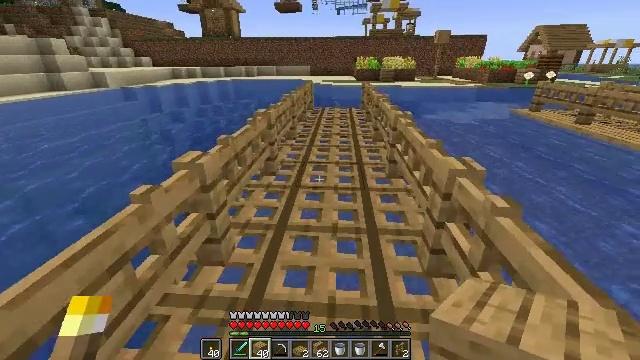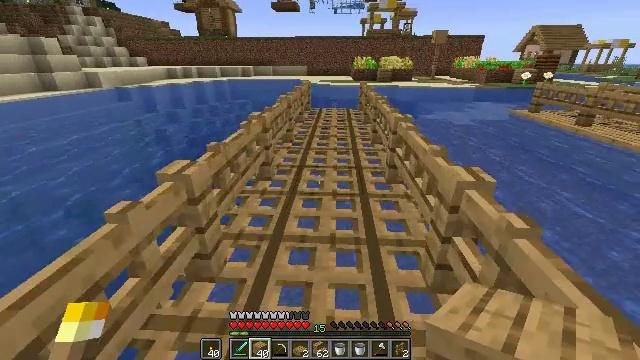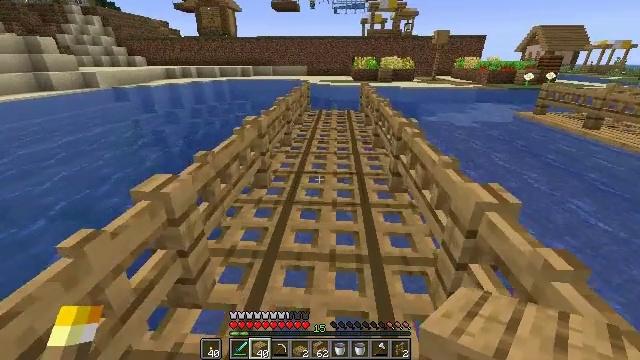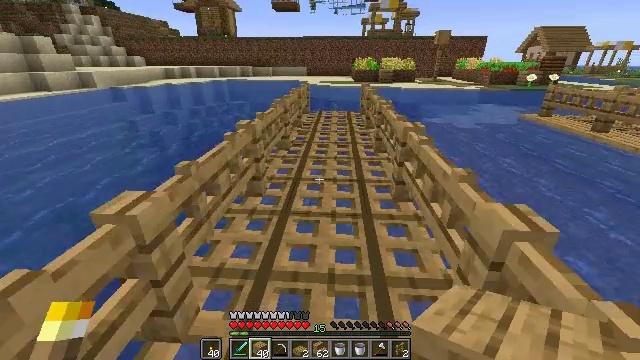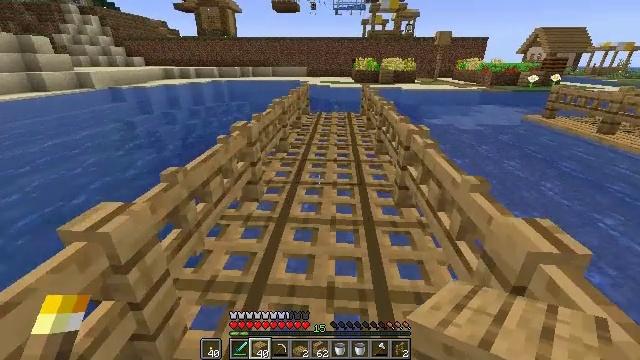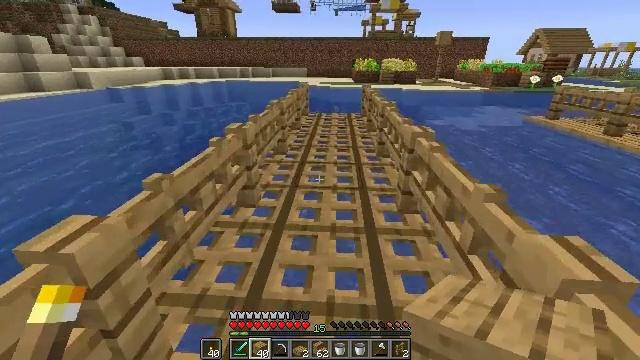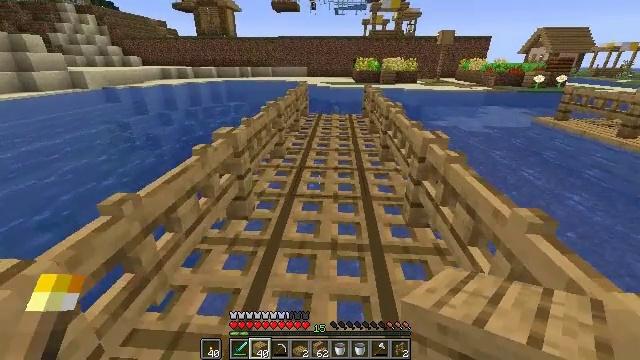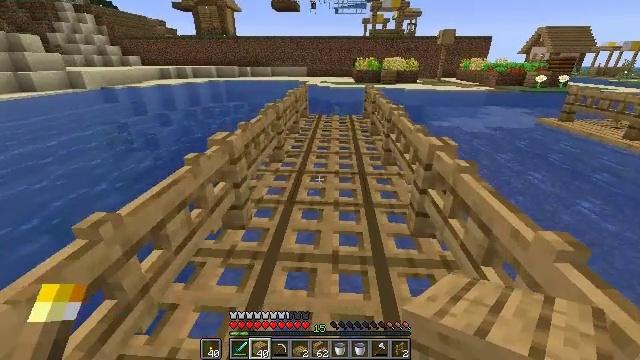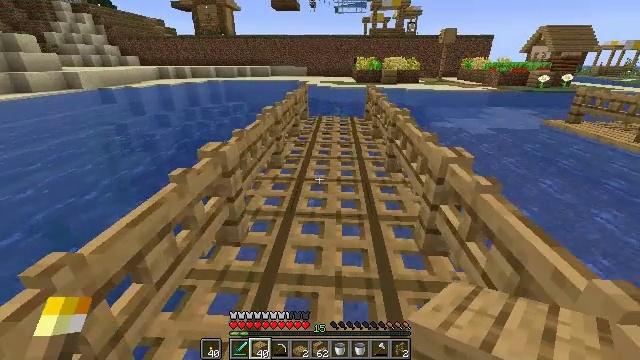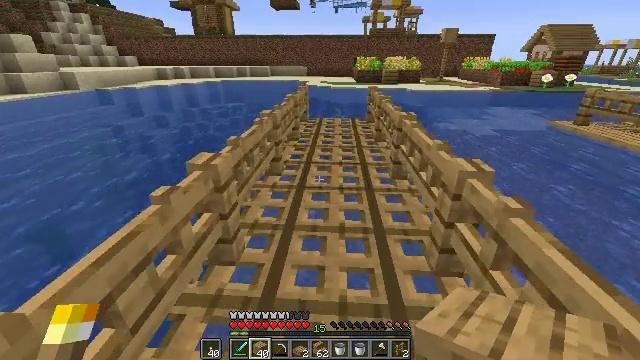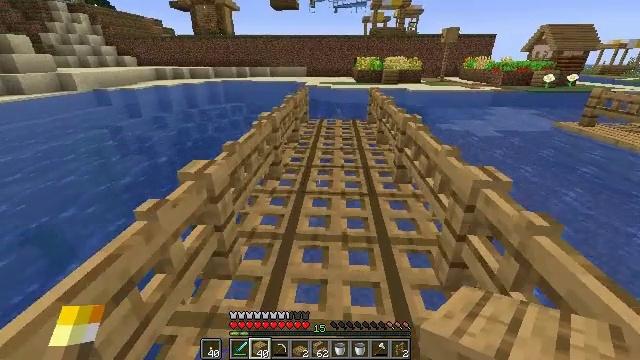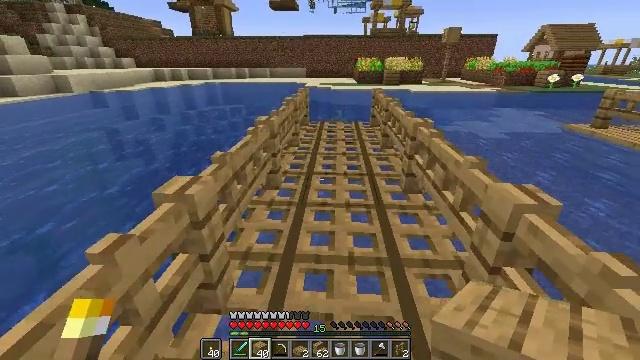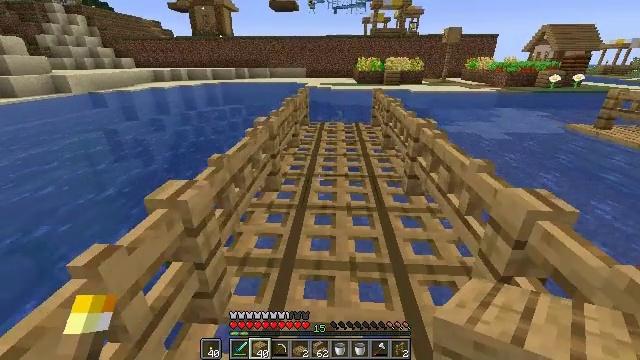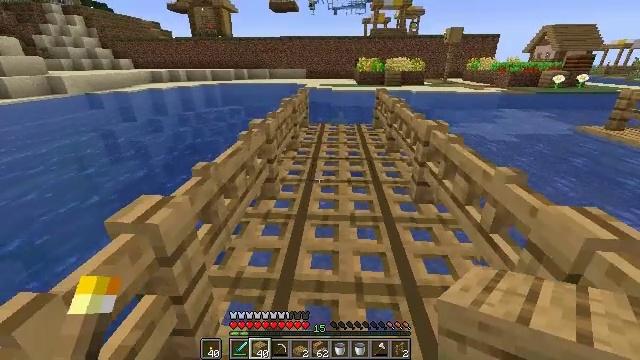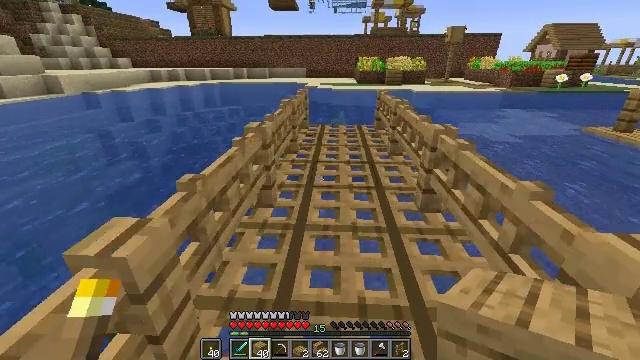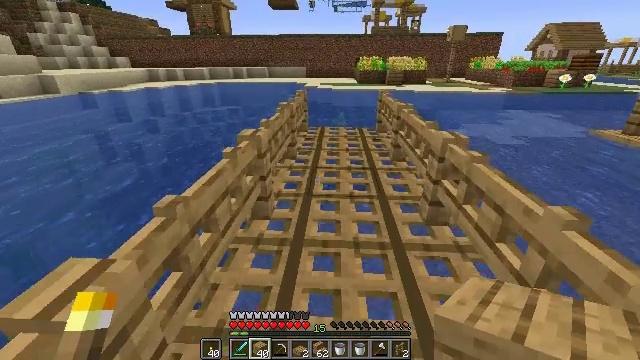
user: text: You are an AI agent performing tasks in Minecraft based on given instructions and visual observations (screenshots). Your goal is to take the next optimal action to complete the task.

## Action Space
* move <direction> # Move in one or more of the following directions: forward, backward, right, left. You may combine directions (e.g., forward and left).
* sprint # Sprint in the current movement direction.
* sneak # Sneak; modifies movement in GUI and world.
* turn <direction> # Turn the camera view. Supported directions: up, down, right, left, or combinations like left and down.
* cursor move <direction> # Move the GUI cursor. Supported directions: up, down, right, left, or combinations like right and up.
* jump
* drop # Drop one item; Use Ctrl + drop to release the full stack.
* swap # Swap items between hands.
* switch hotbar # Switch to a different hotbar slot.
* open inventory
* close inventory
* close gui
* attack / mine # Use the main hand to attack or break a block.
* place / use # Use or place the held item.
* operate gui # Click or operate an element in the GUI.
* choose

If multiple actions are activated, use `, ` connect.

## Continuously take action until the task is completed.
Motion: motion action
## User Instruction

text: Break the oak trapdoor to collect it.
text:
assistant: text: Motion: move forward, sprint
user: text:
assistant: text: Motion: move forward, sprint
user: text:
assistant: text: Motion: move forward, sprint
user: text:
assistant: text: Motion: move forward, sprint
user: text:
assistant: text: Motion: move forward
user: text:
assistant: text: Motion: move forward, sprint
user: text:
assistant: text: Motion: move forward, sprint
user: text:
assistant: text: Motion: move forward, sprint
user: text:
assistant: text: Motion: move forward, sprint
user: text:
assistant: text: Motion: move forward
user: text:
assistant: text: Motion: move forward
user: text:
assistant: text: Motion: move forward, sprint
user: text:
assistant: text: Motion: move forward, sprint
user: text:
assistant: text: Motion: move forward, sprint
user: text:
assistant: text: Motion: move forward, sprint
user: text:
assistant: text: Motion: move forward
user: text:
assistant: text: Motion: move forward
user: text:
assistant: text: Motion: move forward, sprint
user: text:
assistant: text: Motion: move forward, sprint
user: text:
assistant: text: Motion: move forward, sprint, turn right
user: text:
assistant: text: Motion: move forward
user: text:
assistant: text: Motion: move forward
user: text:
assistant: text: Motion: move forward
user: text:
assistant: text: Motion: move forward, sprint
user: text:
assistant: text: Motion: move forward, sprint
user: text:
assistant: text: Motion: move forward, sprint
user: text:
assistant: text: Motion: move forward
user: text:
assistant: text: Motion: move forward
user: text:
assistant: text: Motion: move forward
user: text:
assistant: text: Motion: move forward